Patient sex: M
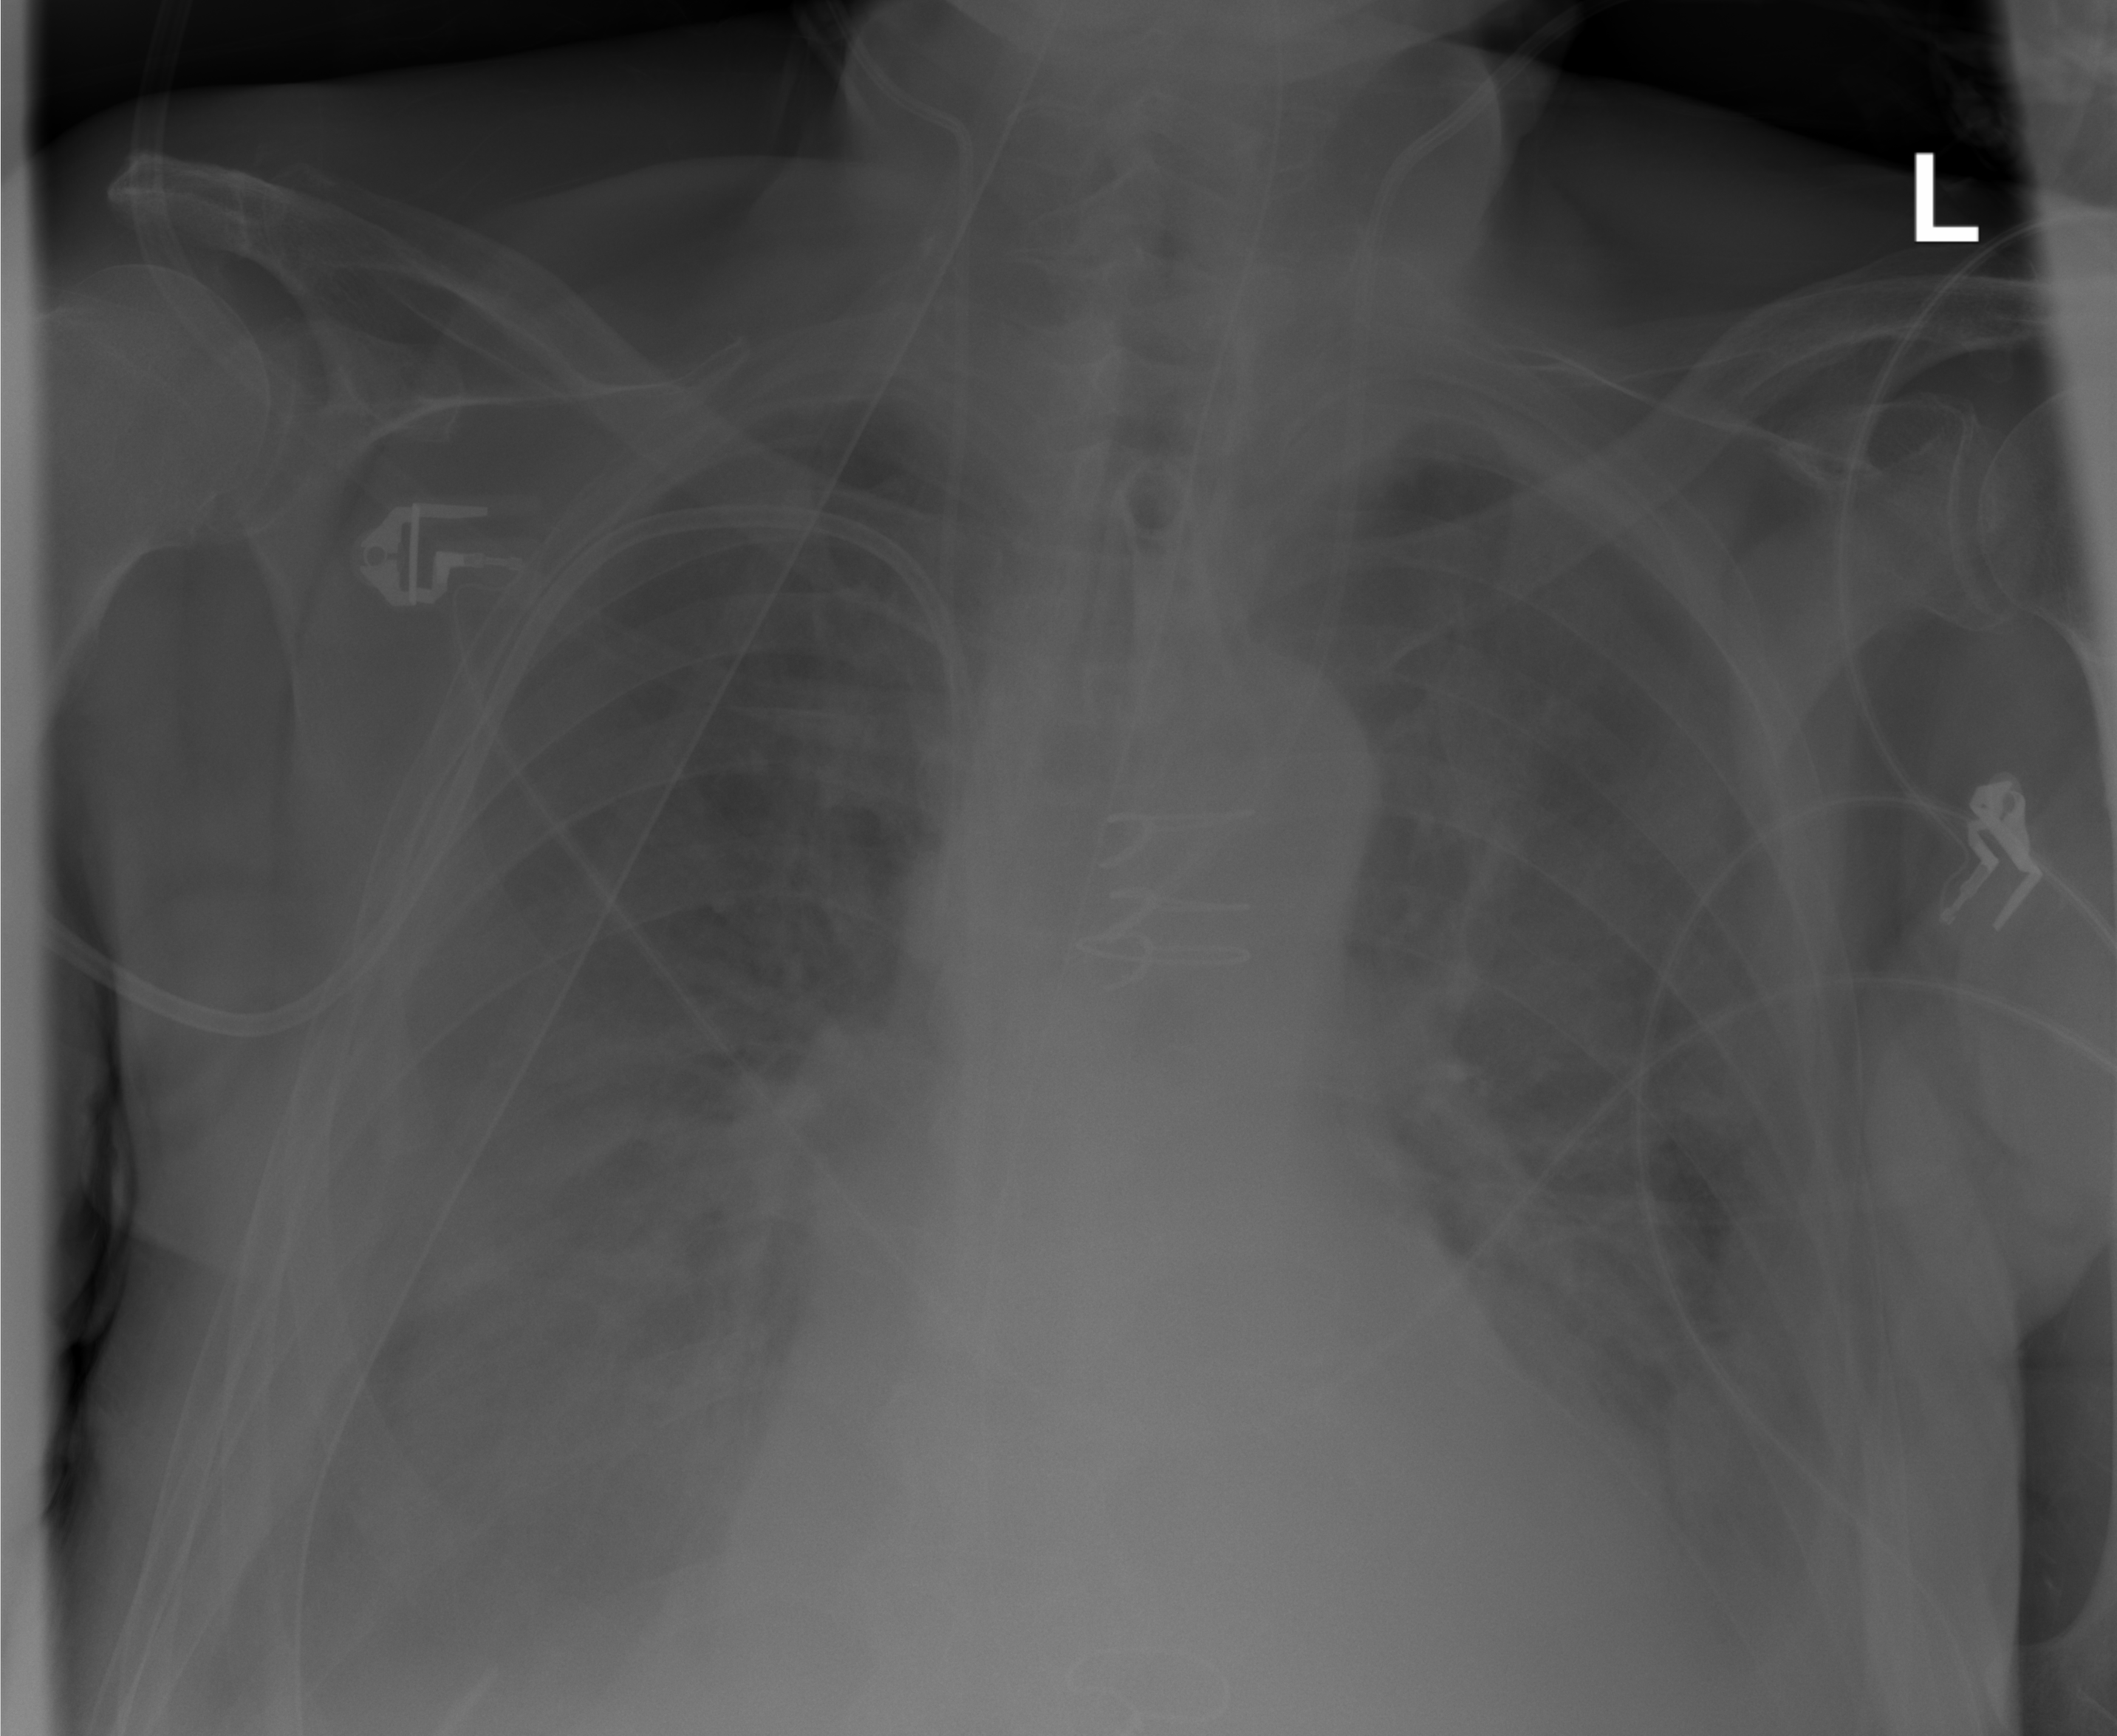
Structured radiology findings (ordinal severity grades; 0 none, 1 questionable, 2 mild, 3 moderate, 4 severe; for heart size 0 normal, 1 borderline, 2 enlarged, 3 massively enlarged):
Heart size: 2
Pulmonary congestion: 4
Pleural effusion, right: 3
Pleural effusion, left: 3
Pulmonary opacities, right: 2
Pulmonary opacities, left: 2
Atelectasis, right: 2
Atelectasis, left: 2